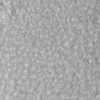
Label: not_dusty